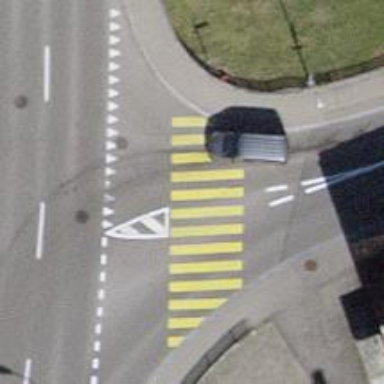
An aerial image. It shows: Marked crossing on the road.